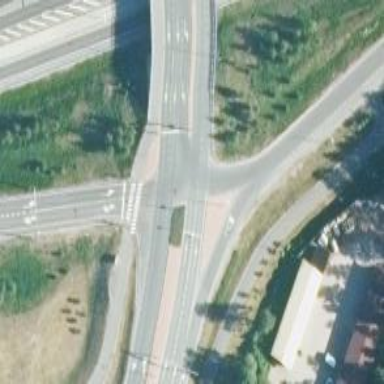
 classified as tertiary in terms of functionality."